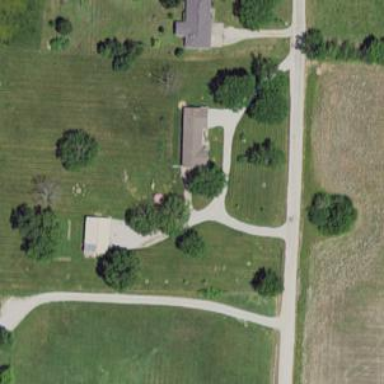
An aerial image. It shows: Driveway leading to service road.